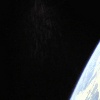
Label: space